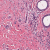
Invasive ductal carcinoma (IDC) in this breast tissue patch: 0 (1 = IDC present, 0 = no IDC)